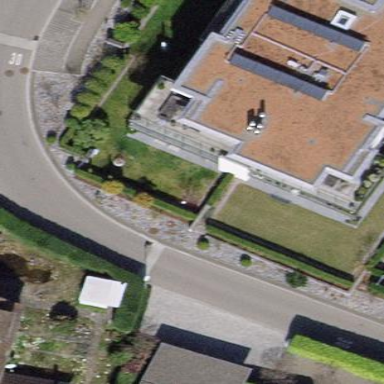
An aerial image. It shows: Grey apartment building with flat red roof.